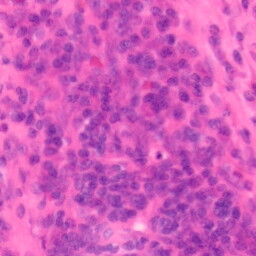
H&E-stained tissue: Colon